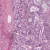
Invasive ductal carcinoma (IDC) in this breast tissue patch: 1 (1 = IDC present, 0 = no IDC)